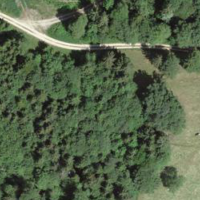
EUNIS habitat code: 41
Species observed at this site:
Campanula glomerata